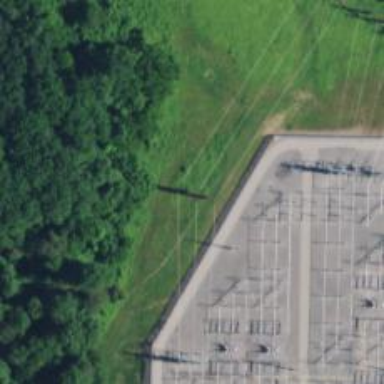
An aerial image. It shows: H-frame designed tower for power lines.